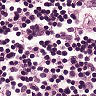
Metastatic tissue present: no